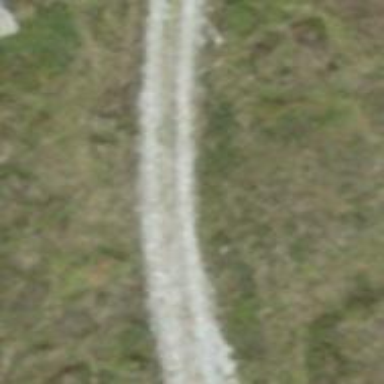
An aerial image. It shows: Track with compacted surface.